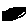
Label: smiley face